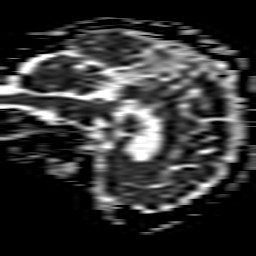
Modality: ADC
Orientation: sagittal
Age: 72
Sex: female
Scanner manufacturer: philips
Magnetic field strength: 1.5 T
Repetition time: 3.781 s
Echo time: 0.09255 s